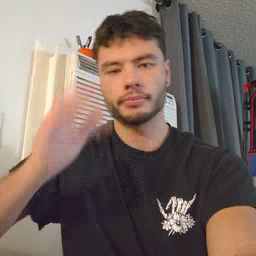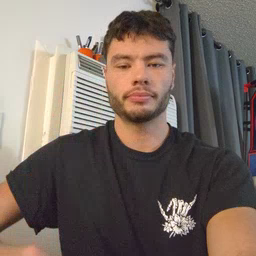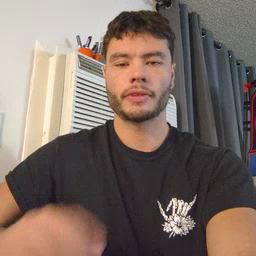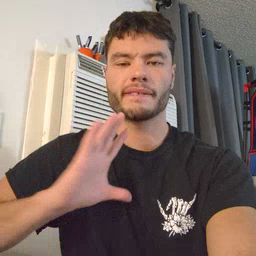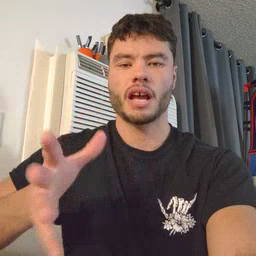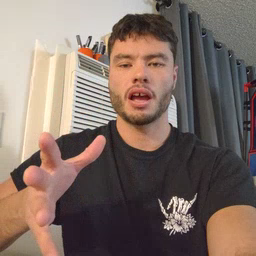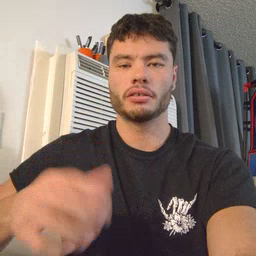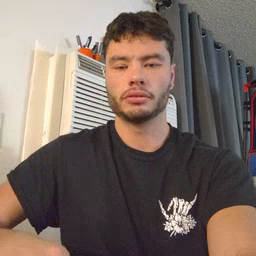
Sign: fine